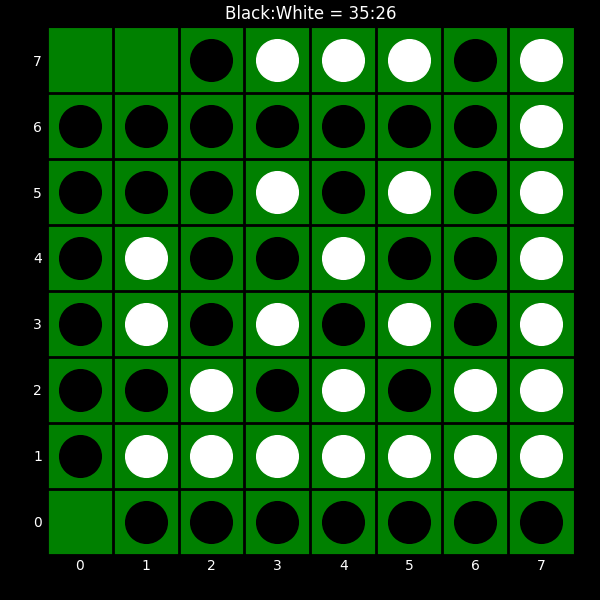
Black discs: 35
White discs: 26